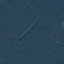
Label: Forest